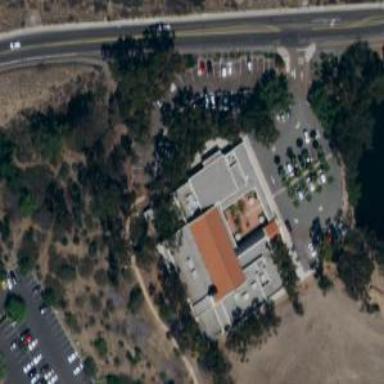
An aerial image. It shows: Educational library building.